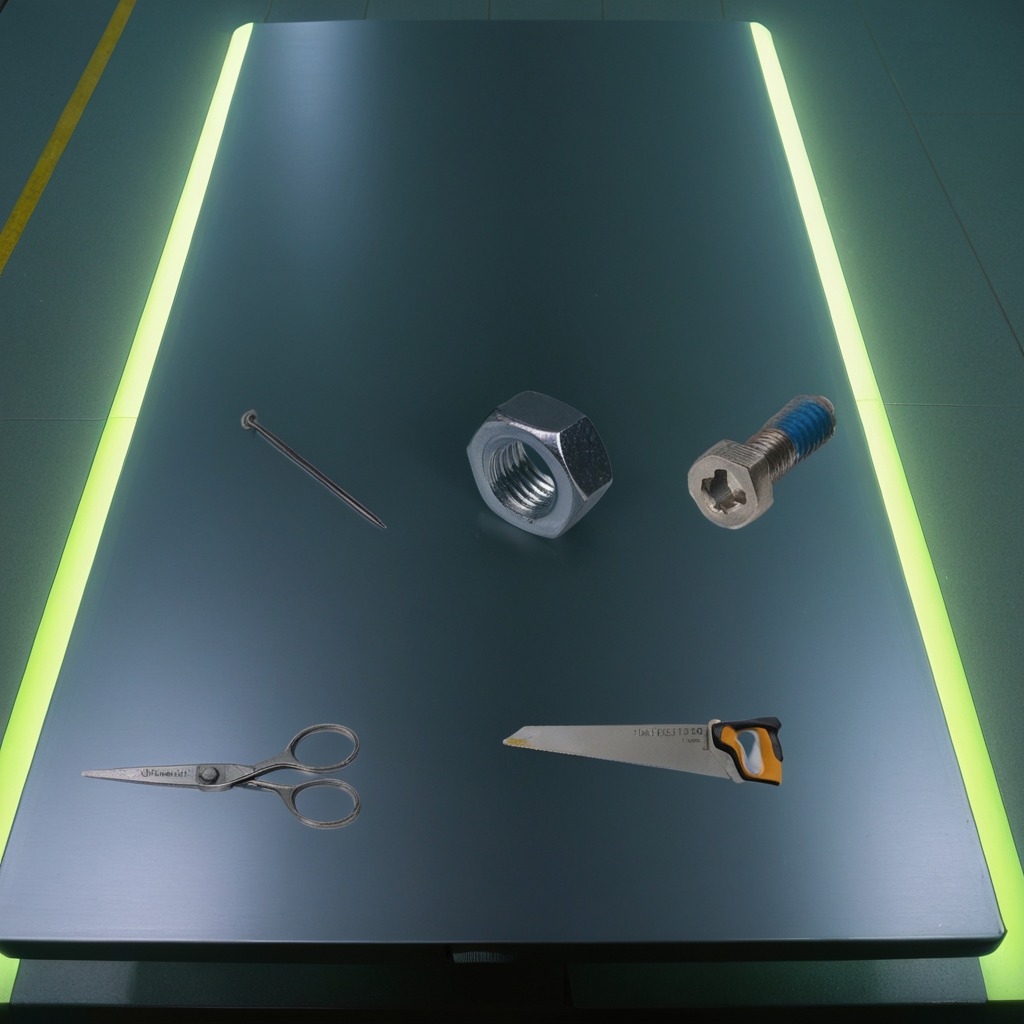
A metal machine screw, an iron nail, a handheld metal saw, a metal nut, and a pair of scissors are lying on the table.